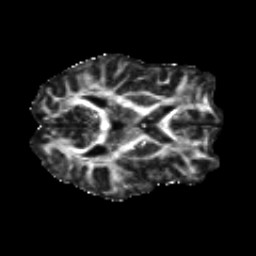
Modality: FA
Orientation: axial
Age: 18
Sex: male
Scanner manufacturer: siemens
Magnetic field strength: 3 T
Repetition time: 8.8 s
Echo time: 0.085 s